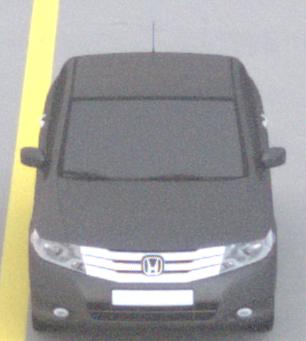
Make: Honda
Model: City
Detailed model: Gen. 6
Model produced from: 2008
Model produced until: 2013
Doors: 4
Color: gray
Road condition: dry road
Daytime: night
Contrast: low contrast